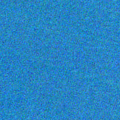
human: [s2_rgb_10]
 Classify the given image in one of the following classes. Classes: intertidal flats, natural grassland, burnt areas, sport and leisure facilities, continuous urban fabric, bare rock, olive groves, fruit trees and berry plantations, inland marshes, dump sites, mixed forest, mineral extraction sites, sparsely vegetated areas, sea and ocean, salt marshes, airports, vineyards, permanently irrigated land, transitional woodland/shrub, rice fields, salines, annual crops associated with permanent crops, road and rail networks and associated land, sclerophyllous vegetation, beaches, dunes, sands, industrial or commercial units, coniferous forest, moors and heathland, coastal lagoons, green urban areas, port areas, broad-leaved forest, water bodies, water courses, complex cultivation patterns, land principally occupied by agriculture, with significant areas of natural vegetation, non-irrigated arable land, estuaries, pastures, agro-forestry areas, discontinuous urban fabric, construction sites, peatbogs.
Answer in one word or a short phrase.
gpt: sea and ocean